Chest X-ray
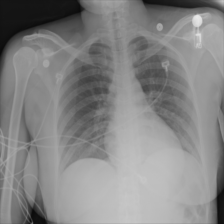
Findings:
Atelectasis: negative
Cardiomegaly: negative
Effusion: negative
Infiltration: negative
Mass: negative
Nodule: negative
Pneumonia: negative
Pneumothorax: negative
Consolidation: negative
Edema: negative
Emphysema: negative
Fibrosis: negative
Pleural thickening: negative
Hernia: negative